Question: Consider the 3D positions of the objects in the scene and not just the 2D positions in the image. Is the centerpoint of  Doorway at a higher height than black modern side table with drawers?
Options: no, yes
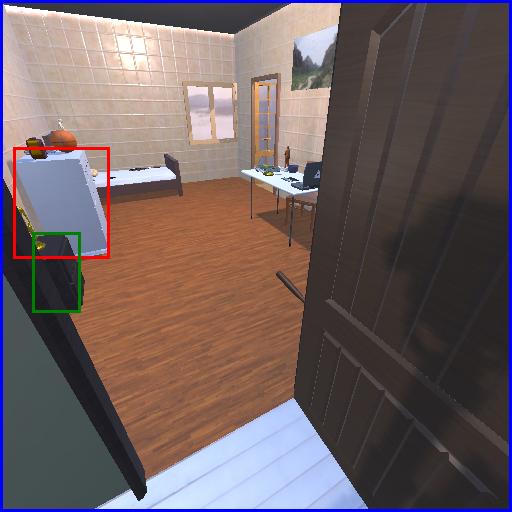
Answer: no